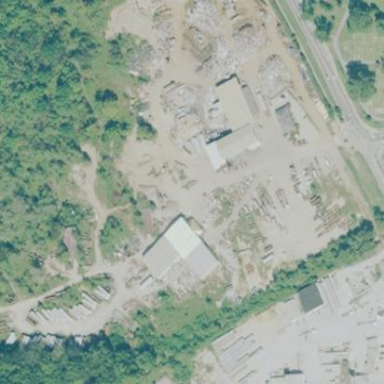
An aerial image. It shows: Industrial area.